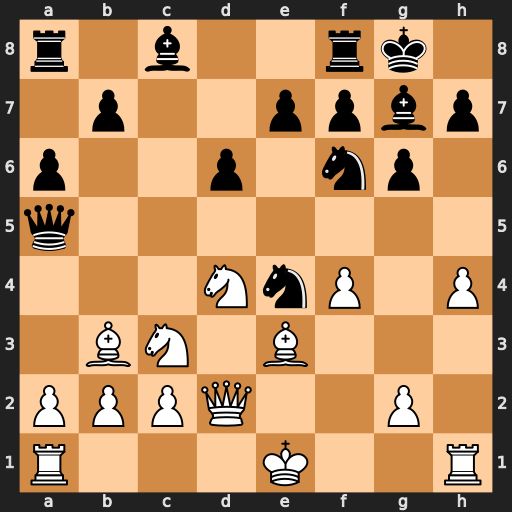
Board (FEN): r1b2rk1/1p2ppbp/p2p1np1/q7/3NnP1P/1BN1B3/PPPQ2P1/R3K2R
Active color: w
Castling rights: KQ
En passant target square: -
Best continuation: Nxe4 Qxd2+ Nxd2